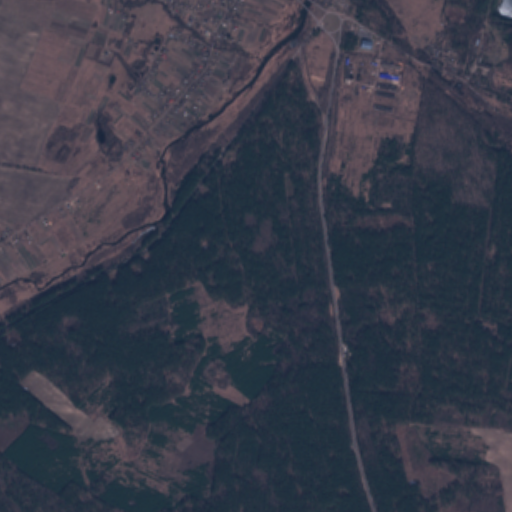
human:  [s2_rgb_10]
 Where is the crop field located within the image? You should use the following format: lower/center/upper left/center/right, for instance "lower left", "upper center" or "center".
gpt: The crop field is located in the lower of the image.
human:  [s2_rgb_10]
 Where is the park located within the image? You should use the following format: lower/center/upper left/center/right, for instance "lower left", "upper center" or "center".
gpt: The park is located in the upper center of the image.
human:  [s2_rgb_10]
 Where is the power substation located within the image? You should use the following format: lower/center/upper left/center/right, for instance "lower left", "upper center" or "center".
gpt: The power substation is located in the upper right of the image.
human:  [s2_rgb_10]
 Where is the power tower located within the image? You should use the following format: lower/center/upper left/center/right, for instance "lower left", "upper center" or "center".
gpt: The power tower is located in the upper right of the image.
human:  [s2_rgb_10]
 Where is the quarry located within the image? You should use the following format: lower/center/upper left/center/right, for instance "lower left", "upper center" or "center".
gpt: The quarry is located in the upper right of the image.
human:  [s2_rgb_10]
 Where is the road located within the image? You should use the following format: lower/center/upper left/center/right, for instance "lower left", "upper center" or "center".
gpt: There is no road in the image.